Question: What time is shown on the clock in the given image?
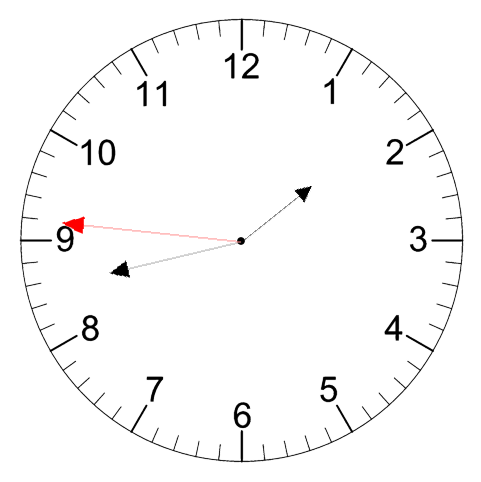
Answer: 01:42:46